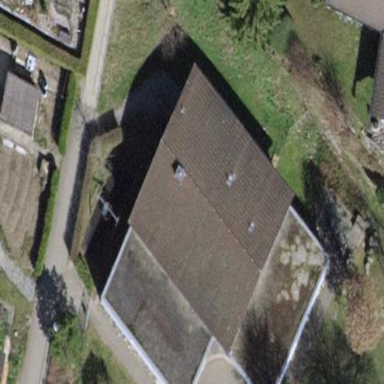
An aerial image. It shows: Kindergarten building with tiled roof.